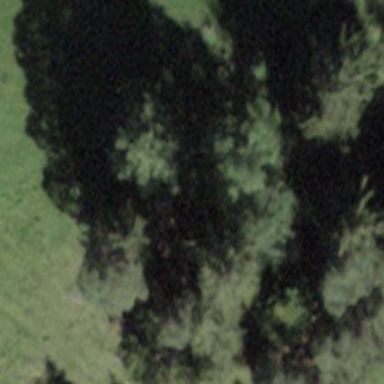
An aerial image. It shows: Forest area.